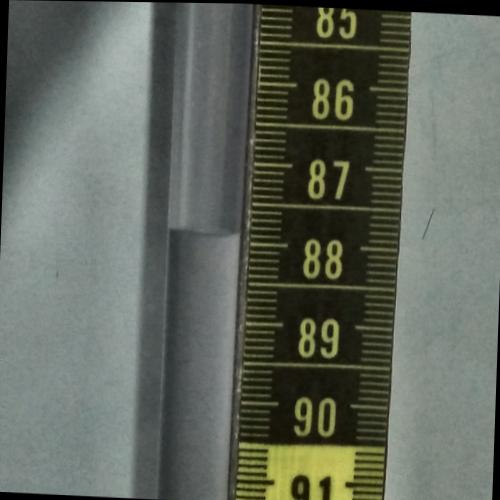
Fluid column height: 87.9 cm